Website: home-depot
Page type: address-validator
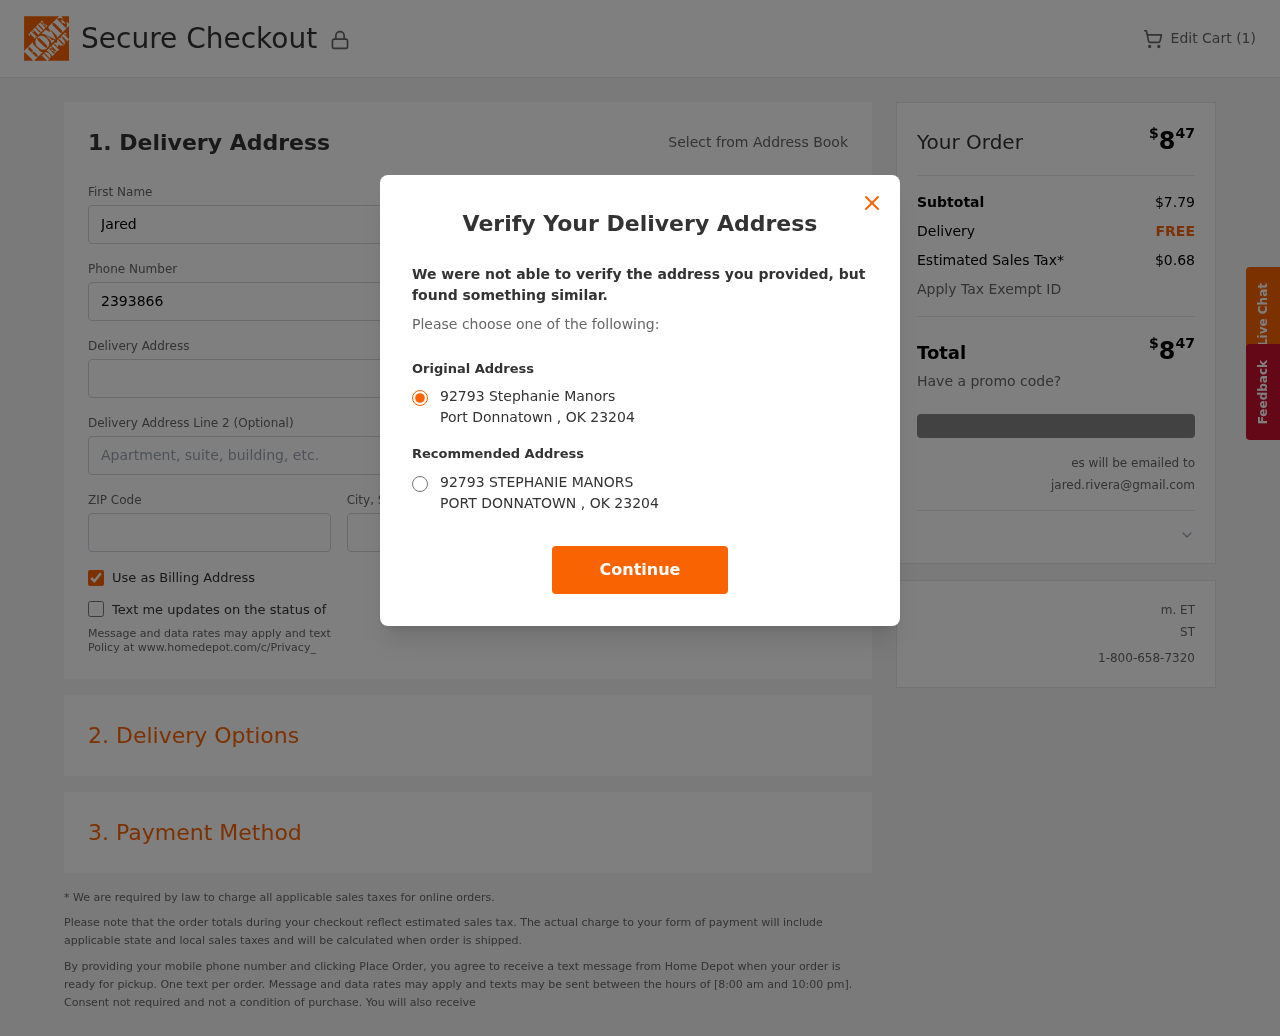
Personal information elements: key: PII_CITY
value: Port Donnatown
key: PII_EMAIL
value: jared.rivera@gmail.com
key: PII_POSTCODE
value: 23204
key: PII_STATE_ABBR
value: OK
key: PII_STREET
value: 92793 Stephanie Manors
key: PII_FIRSTNAME
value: Jared
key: PII_LASTNAME
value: Rivera
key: PII_PHONE
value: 2393866255
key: PII_CITY_STATE
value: Port Donnatown, OK
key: PII_STREET_ALT
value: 92793 STEPHANIE MANORS
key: PII_CITY_ALT
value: PORT DONNATOWN
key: PII_POSTCODE_FULL
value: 23204
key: PII_POSTCODE_NUMERIC
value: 23204
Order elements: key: ORDER_NUM_ITEMS
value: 1
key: ORDER_TOTAL
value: $847
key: ORDER_SUBTOTAL
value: $7.79
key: ORDER_SHIPPING_COST
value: FREE
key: ORDER_TAX
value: $0.68